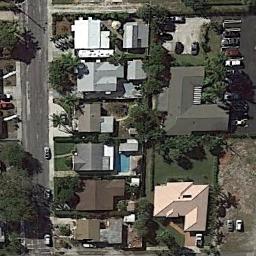
Label: residential